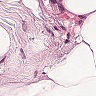
Metastatic tissue present: no